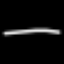
Label: line